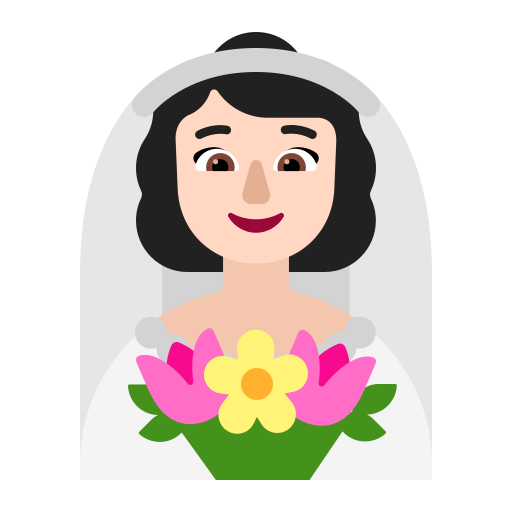
woman with veil flat light